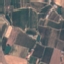
Land use / land cover class: PermanentCrop